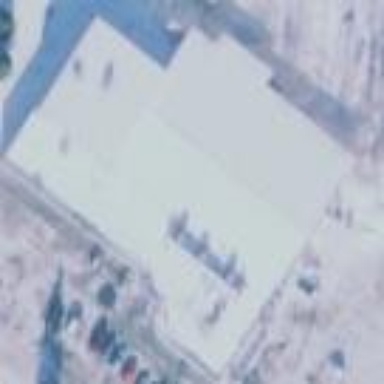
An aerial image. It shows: Building with bowling alley inside.